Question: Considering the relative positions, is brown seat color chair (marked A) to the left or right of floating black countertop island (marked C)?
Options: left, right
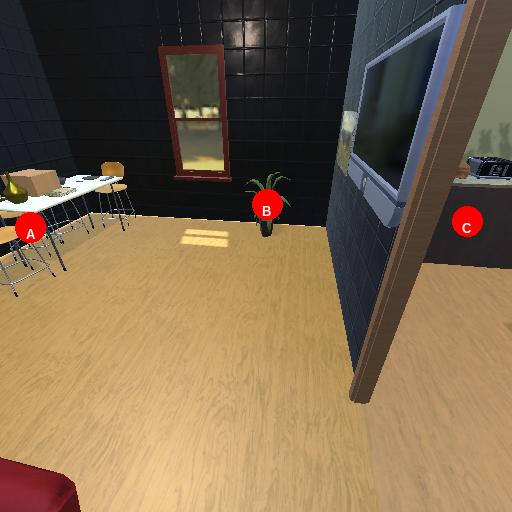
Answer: left